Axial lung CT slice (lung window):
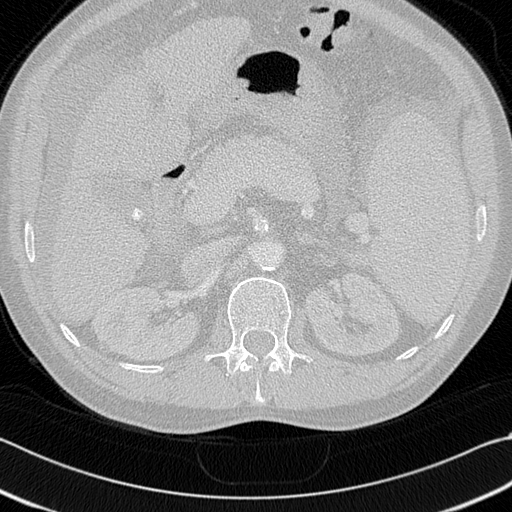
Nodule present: no